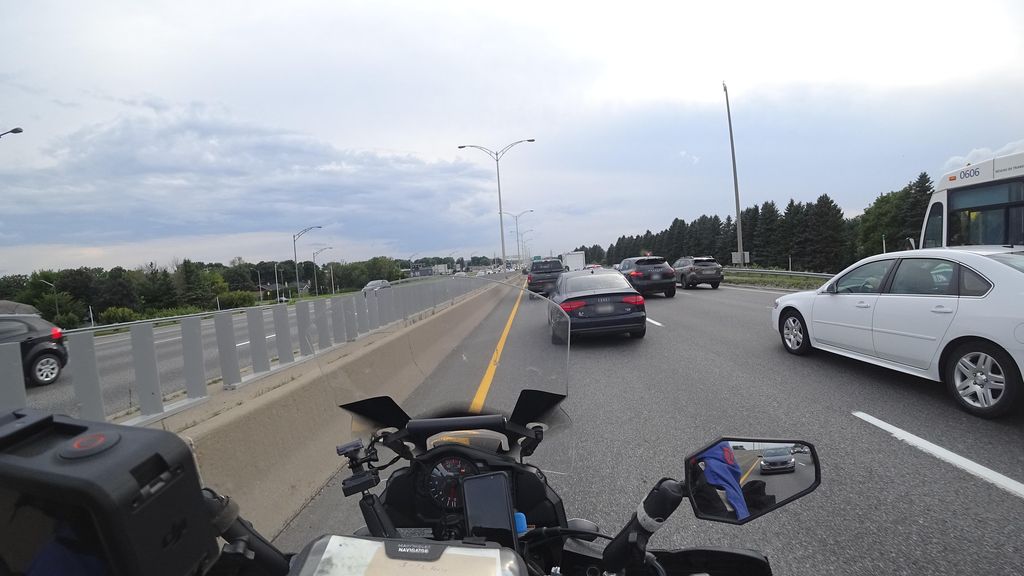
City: quebec_city